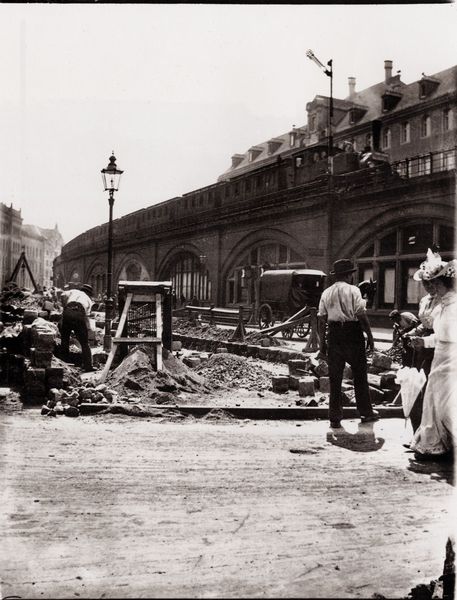
Titel: Berlin, Dircksenstraße
Künstler: Heinrich Zille
Schlagwörter: himmel, mann, schatten, weiß, frauen, menschen, stadt, braun, fenster, frau, grau, hut, kleid, kleider, lampe, laterne, licht, männer, paris, rücken, schwarz, strasse, dach, dame, gebäude, haus, regenschirm, schirm, sonnenschirm, weg, hemd, hose, stein, steine, bild, häuser, brücke, boden, kostüm, rechts, arbeit, kamin, pferd, schornstein, bogen, fassade, pflaster, arbeiten, zug, kutsche, platz, arbeiter, rundbogen, schutt, wagen, dampf, trümmer, zerstörung, bretter, betrachter, foto, fotografie, photographie, bögen, melone, ruine, berlin, gerüst, gewölbe, links, haufen, schwarz-weiss, seite, bahnhof, photo, tracht, handwerker, bahn, eisenbahn, eisenbahnbrücke, lok, lokomotive, strassen, planwagen, stei, bau, signal, bauen, aufbau, baustelle, strassenlaterne, bahndamm, vorplatz, überführung, zugbrücke, starße, wiederaufbau, bombe, bauarbeiter, strase, leterne, spaziergängerinnen, kamera, gleisbau, schragen, hochbahn, waagon